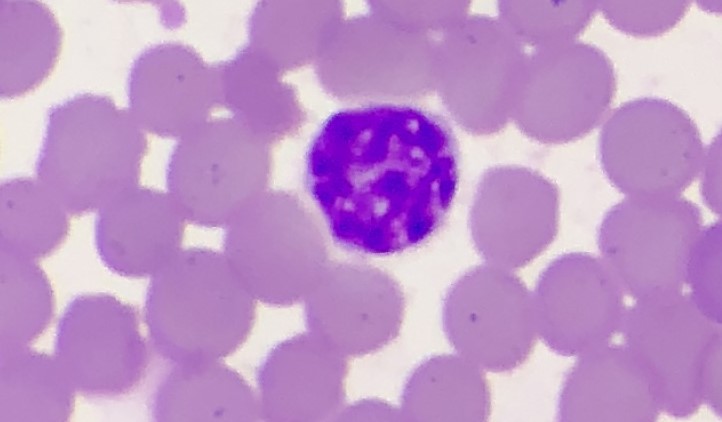
White blood cell type: Lymphocyte